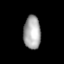
Tissue: lung
Cell type: Endothelial cells
Senescence score: 0.6186
Nuclear area (px): 560
Mean DAPI intensity: 167.593